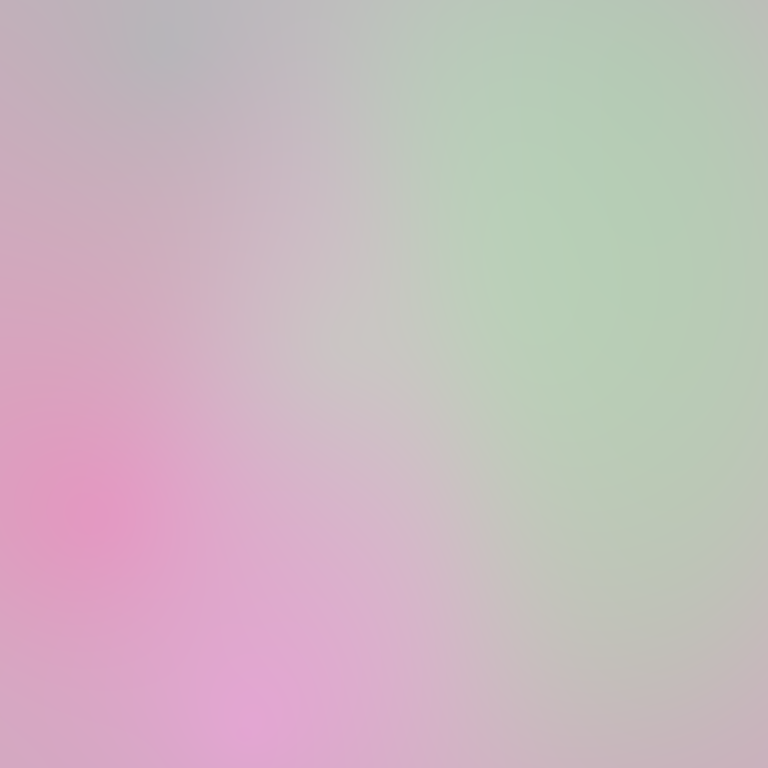
Abstract light effect, smooth gradient from soft pink to muted green, calm atmosphere, diffuse light, no room, no furniture, no objects.